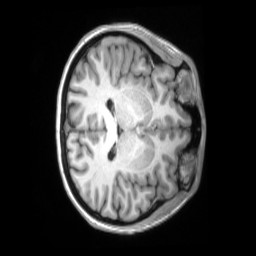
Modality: T1w
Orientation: axial
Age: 27
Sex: female
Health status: ill
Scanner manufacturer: siemens
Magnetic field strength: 3 T
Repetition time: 2.2 s
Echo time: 0.00157 s